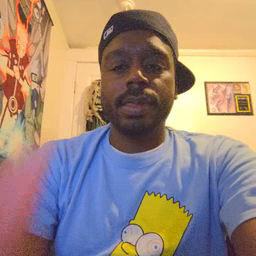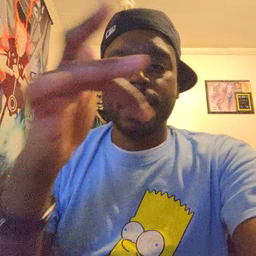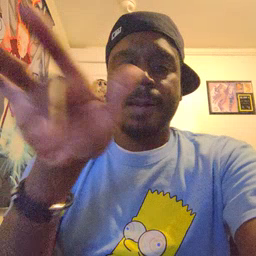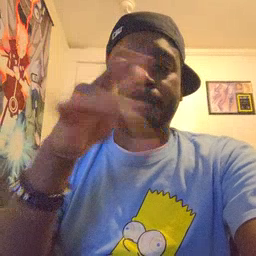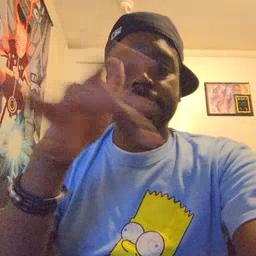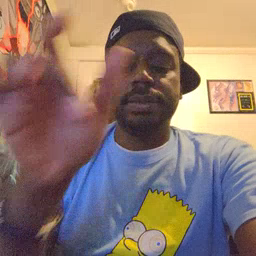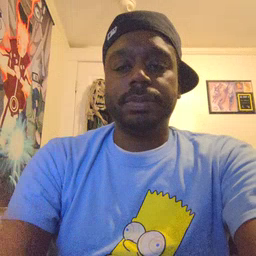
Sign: empty